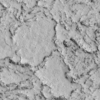
Label: not_dusty